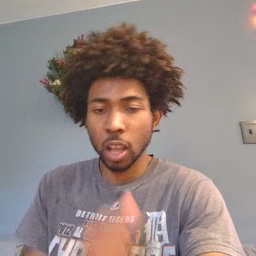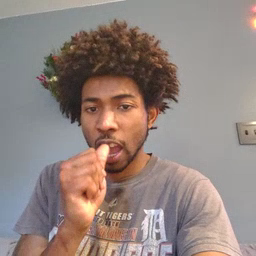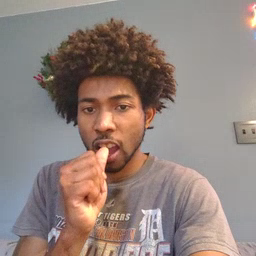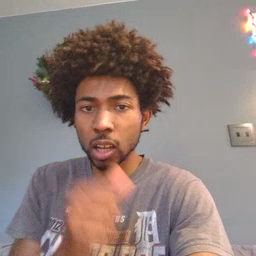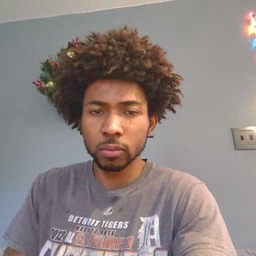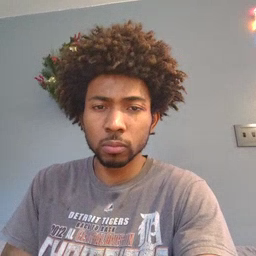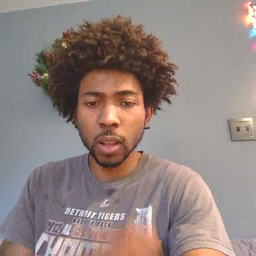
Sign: nuts